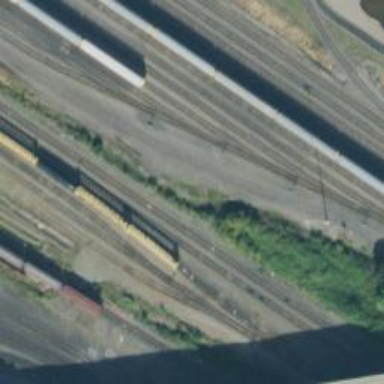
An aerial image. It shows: Railway yard.